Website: home-depot
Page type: customer-info-address
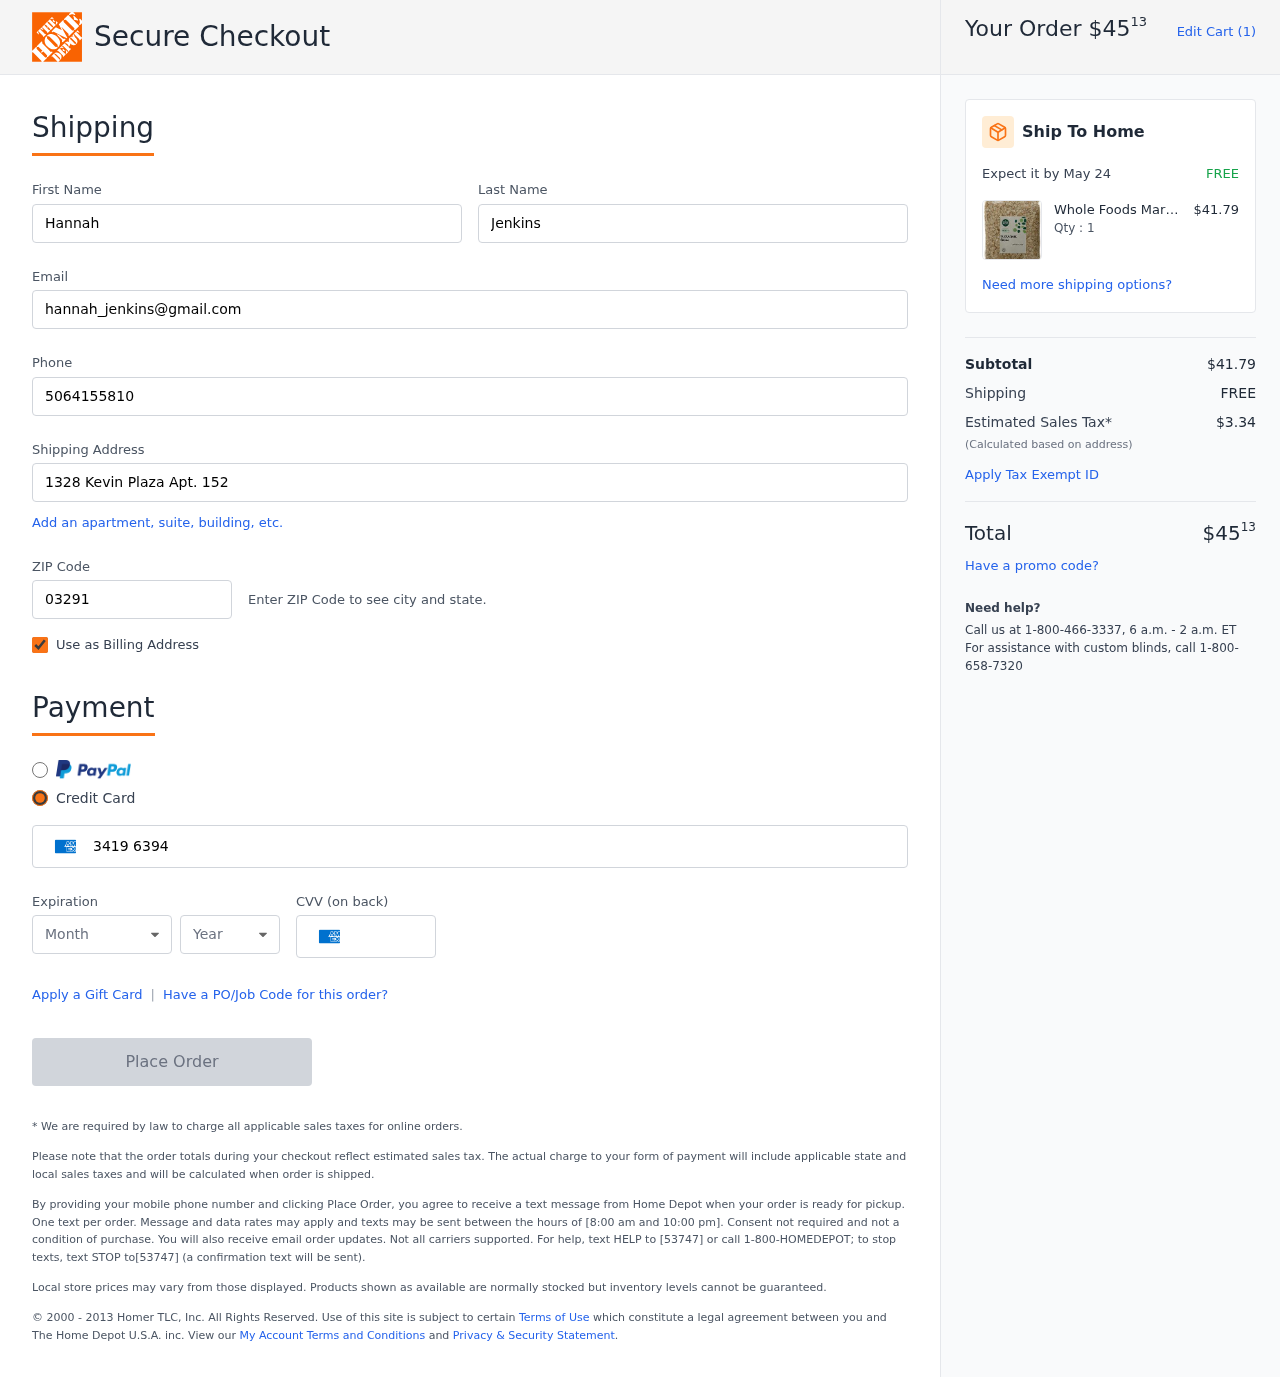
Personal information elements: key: PII_CARD_CVV
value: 7314
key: PII_CARD_EXPIRY_MONTH
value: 02
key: PII_CARD_EXPIRY_YEAR
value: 27
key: PII_CARD_NUMBER
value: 3419 6394 5680 442
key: PII_EMAIL
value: hannah_jenkins@gmail.com
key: PII_FIRSTNAME
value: Hannah
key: PII_LASTNAME
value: Jenkins
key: PII_PHONE
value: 5064155810
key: PII_POSTCODE
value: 03291
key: PII_STREET
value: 1328 Kevin Plaza Apt. 152
Product elements: key: PRODUCT1_BRAND
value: Whole Foods Market
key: PRODUCT1_NAME
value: Whole Foods Market Organic Buckwheat Flakes, 500 g
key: PRODUCT1_PRICE
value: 41.79
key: PRODUCT1_QUANTITY
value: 1
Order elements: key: ORDER_TOTAL
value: $4513
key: ORDER_NUM_ITEMS
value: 1
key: ORDER_DELIVERY_DATE
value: May 24
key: ORDER_SUBTOTAL
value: $41.79
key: ORDER_SHIPPING_COST
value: FREE
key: ORDER_TAX
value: $3.34